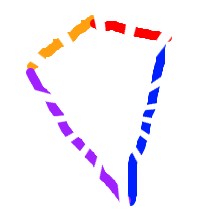
Shape: kite